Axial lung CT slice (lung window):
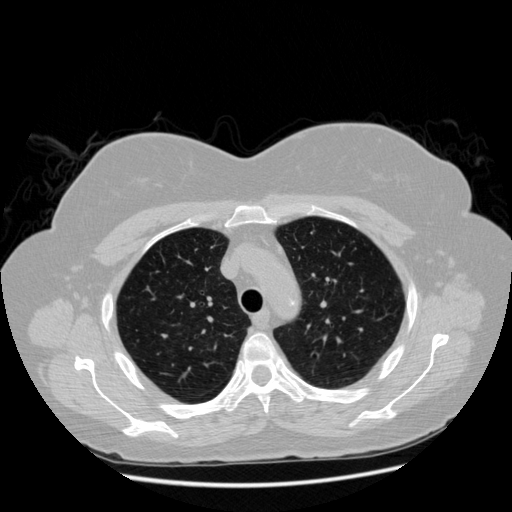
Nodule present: no